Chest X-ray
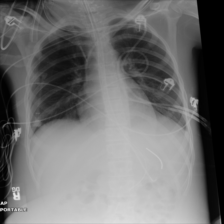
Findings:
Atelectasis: negative
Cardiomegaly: negative
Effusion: negative
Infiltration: negative
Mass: negative
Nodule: negative
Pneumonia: negative
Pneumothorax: negative
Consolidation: negative
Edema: negative
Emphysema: negative
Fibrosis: negative
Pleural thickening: negative
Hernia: negative